Question: Find the area of the following quadrilateral, where all points are on integers. The result is rounded to 1 decimal place
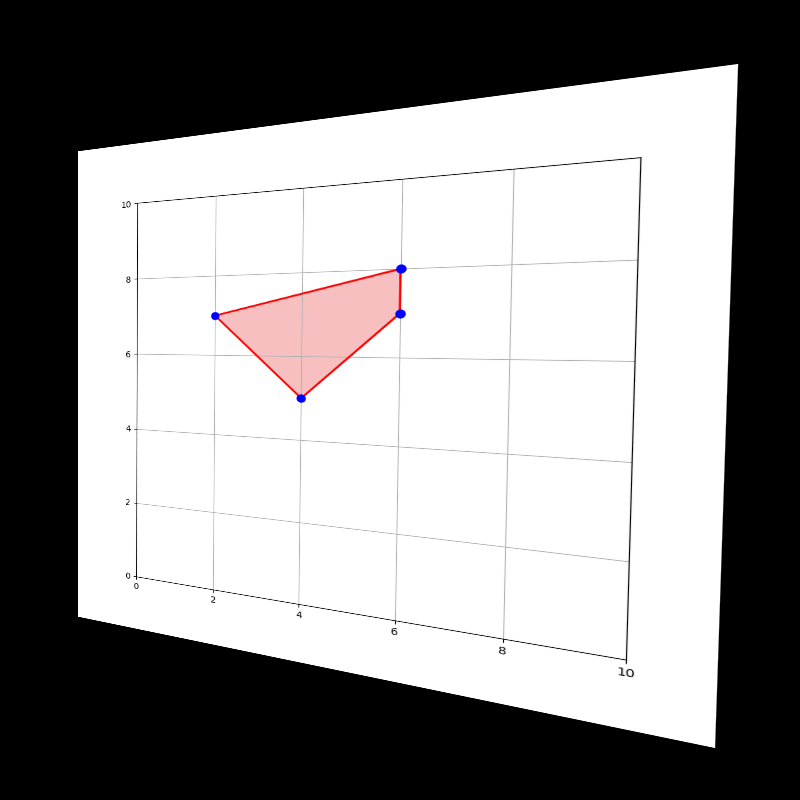
Answer: 6.0